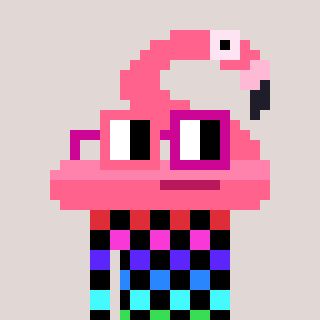
a pixel art character with square pink and red glasses, a flamingo-shaped head and a bluegrey-colored body on a warm background